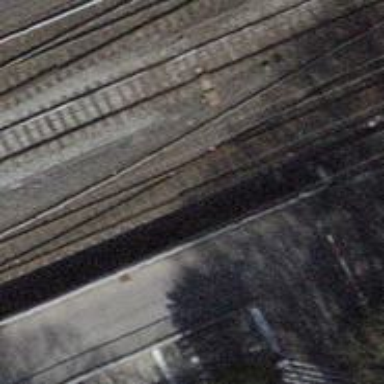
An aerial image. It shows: Single-track spur railway line.